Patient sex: M
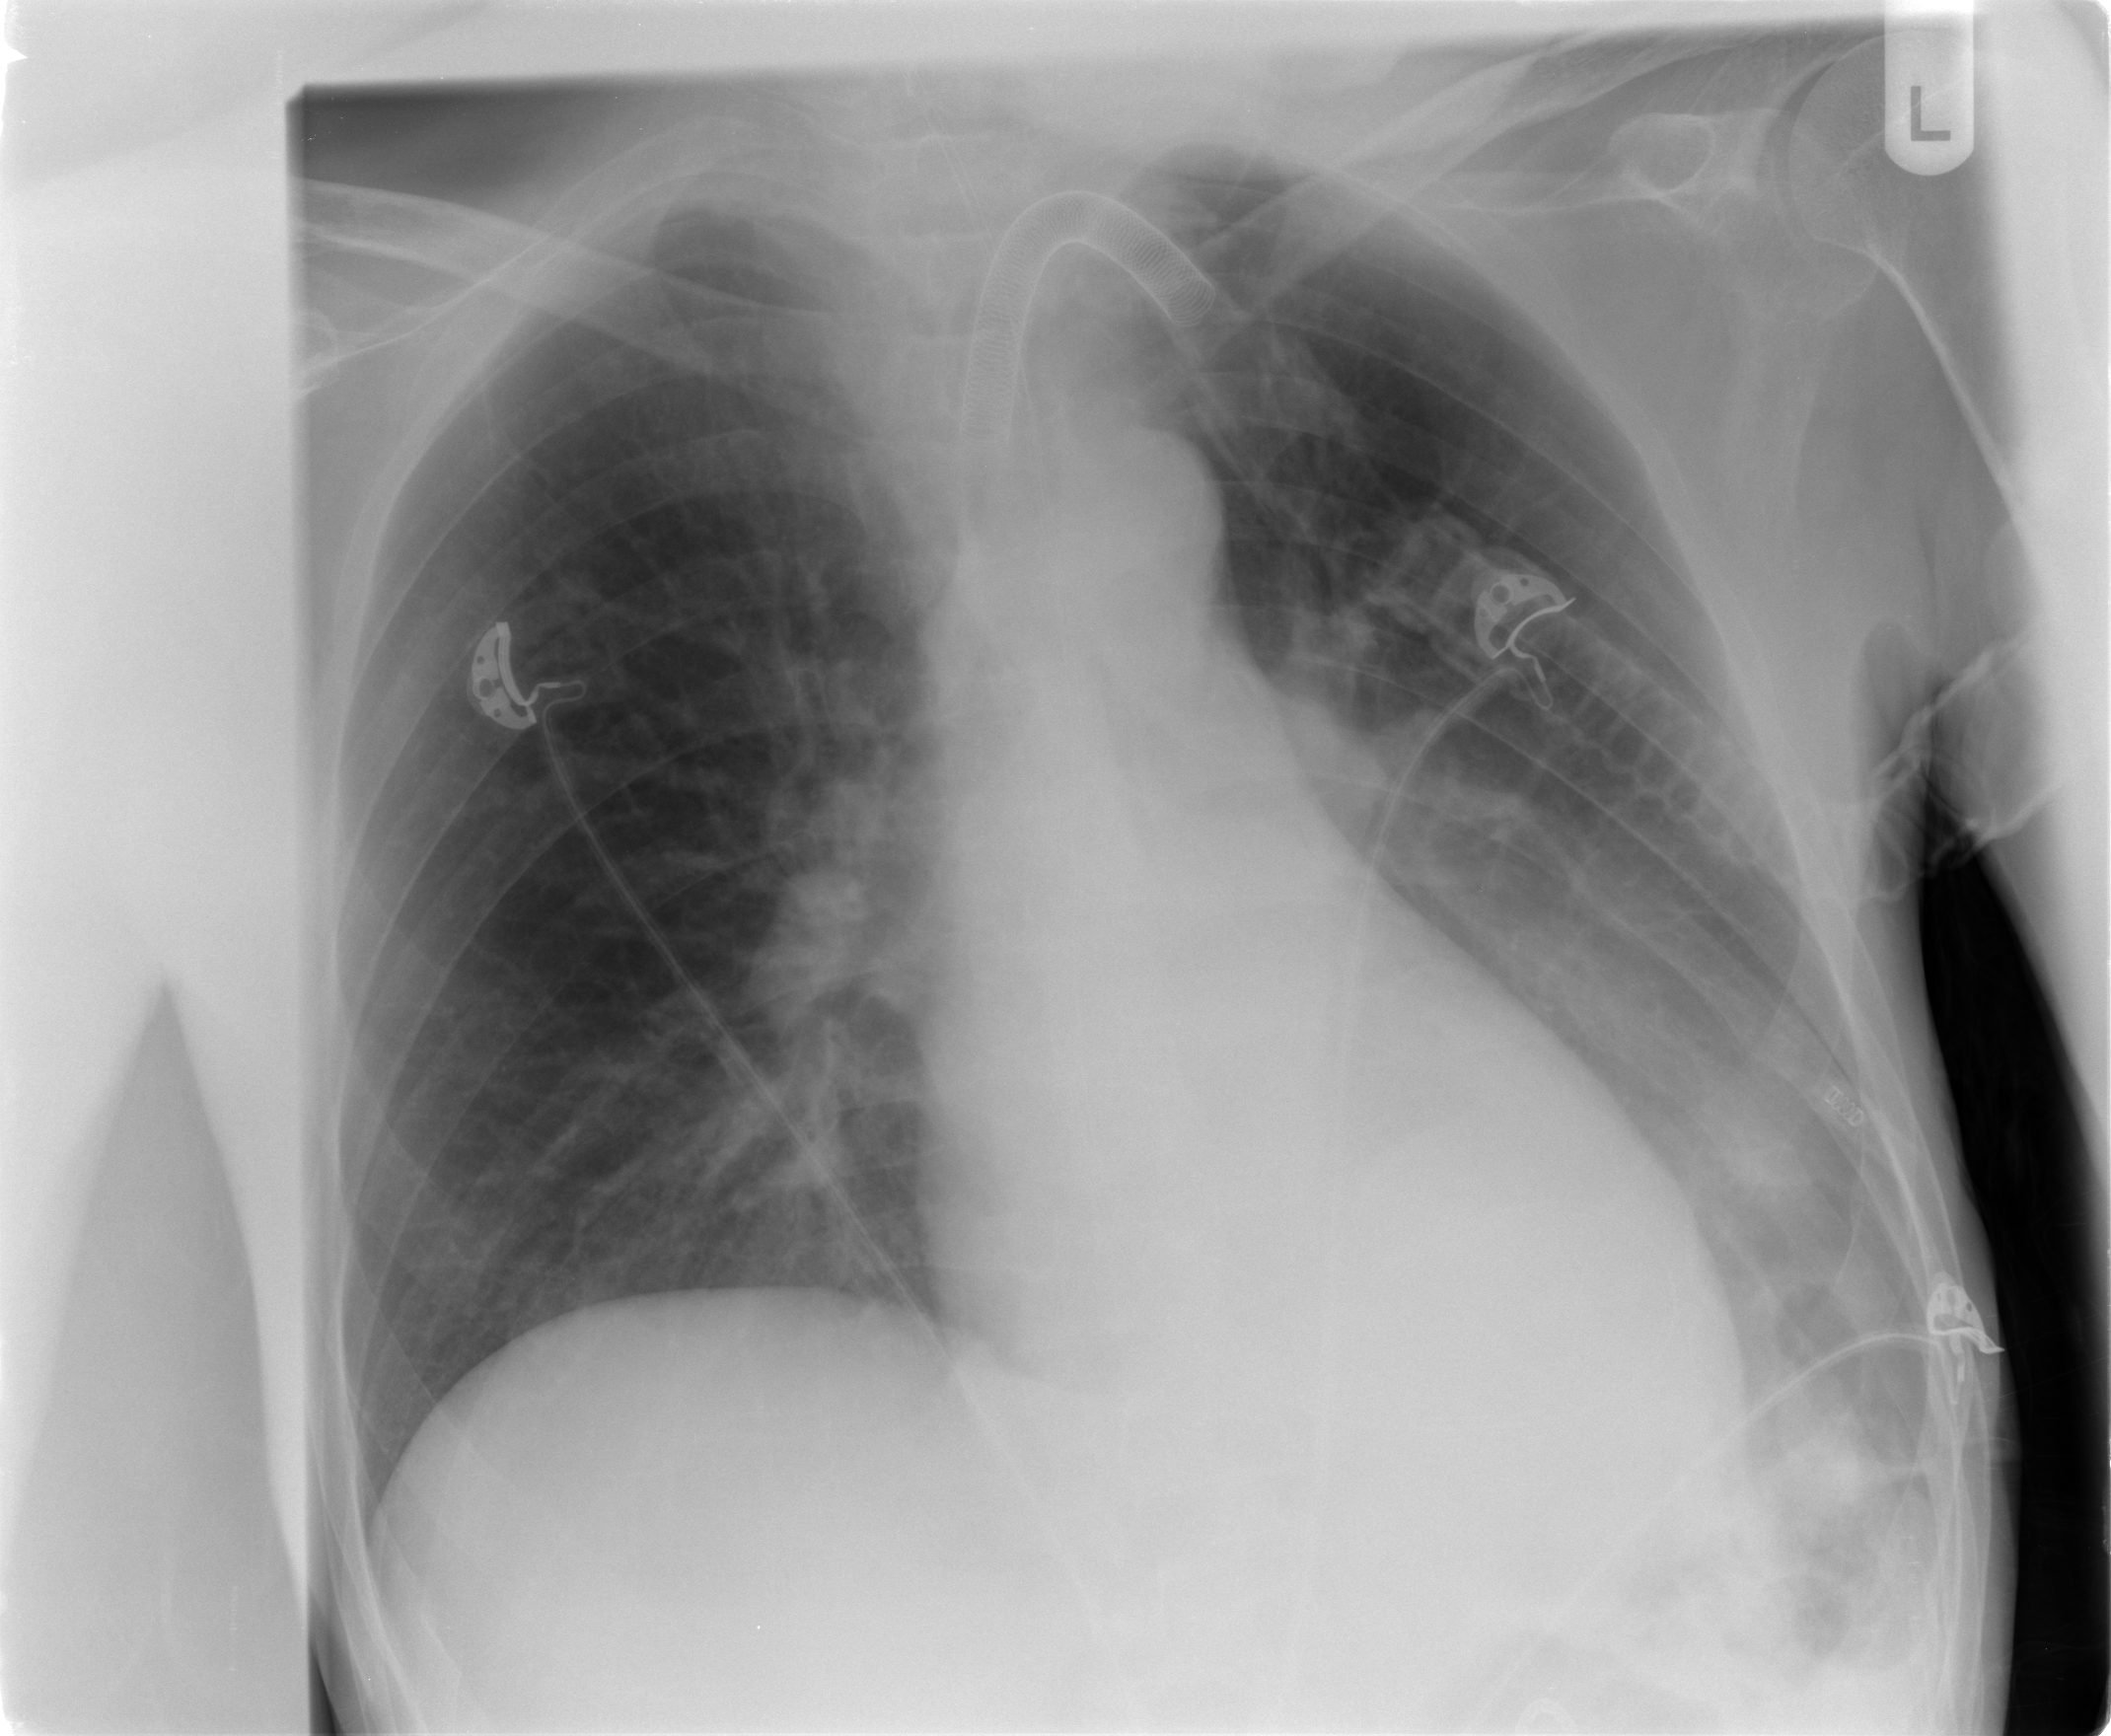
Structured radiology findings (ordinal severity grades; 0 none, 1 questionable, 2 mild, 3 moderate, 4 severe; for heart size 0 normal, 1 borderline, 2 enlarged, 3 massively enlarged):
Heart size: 0
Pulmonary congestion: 0
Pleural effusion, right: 0
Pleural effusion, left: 2
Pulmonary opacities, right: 0
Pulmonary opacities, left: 0
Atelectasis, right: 0
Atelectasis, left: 3